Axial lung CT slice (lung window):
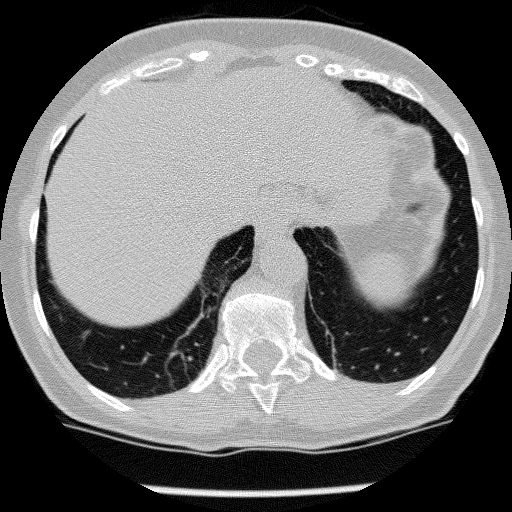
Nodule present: no